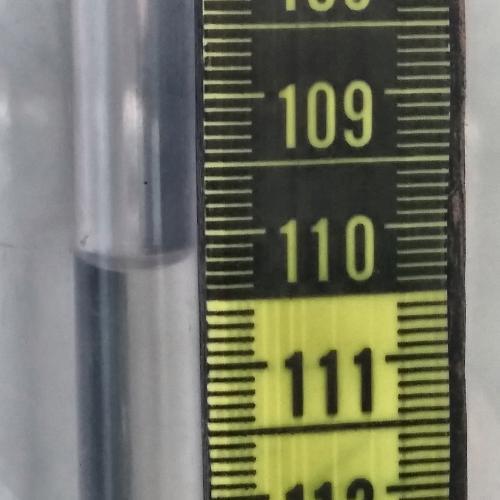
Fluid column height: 110.2 cm